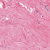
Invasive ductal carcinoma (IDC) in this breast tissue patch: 0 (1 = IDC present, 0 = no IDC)